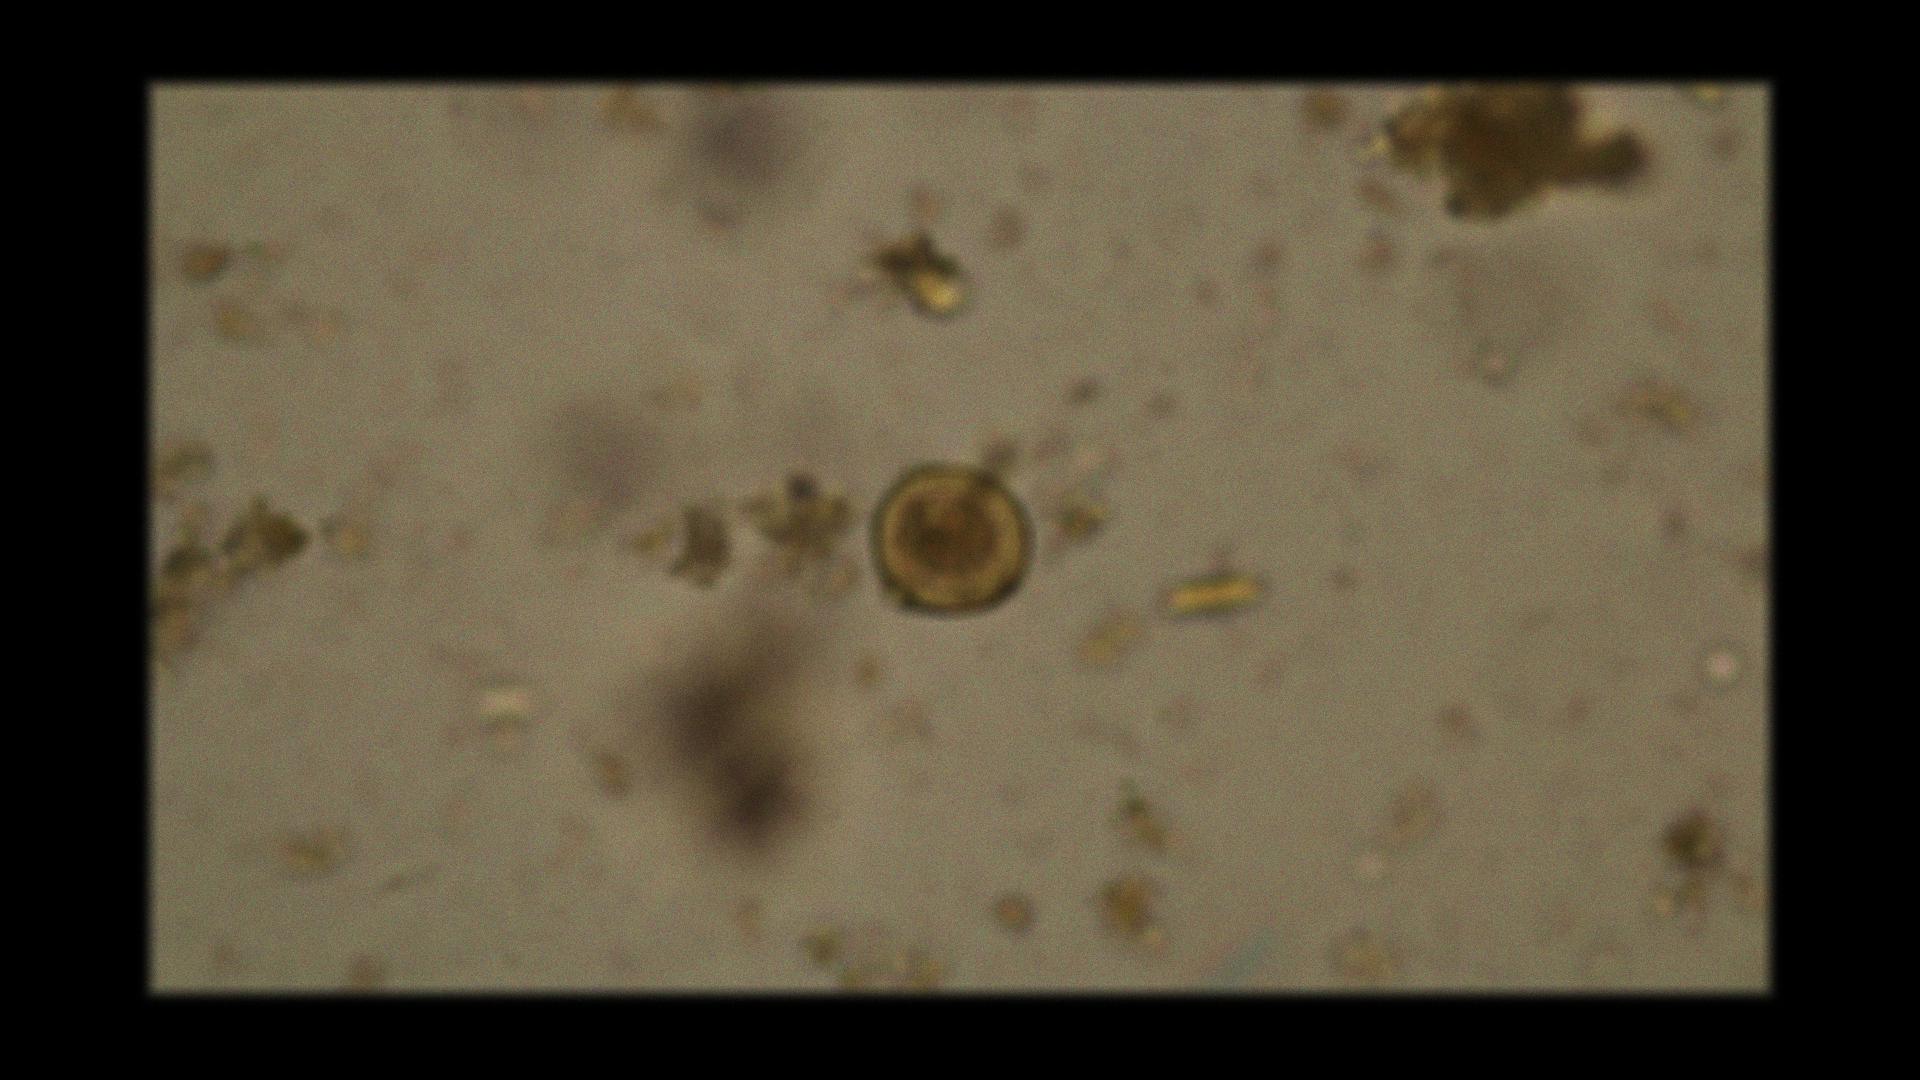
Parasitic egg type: Ascaris lumbricoides